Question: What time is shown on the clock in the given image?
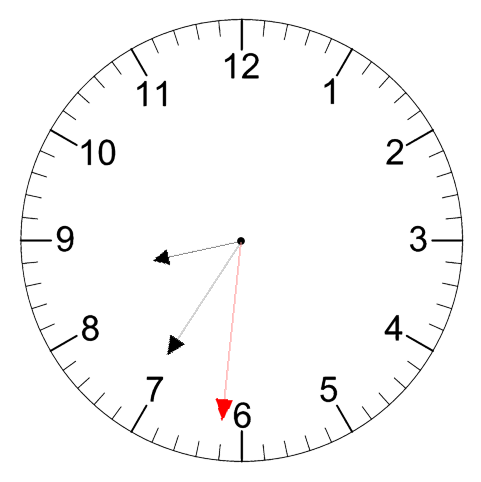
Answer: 08:35:31